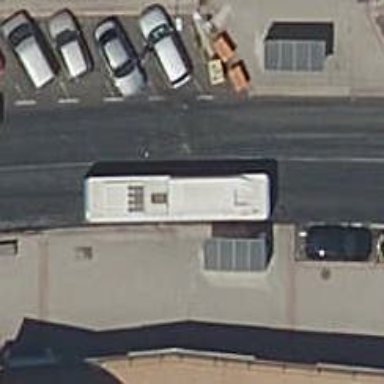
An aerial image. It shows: Bus stop with platform for public transport.